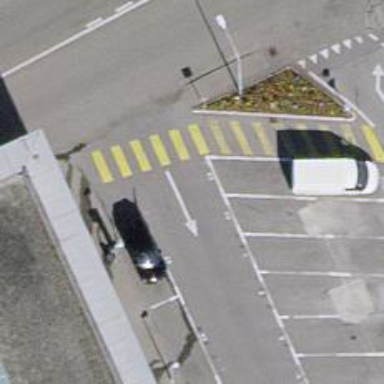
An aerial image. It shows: Zebra crossing on the road.